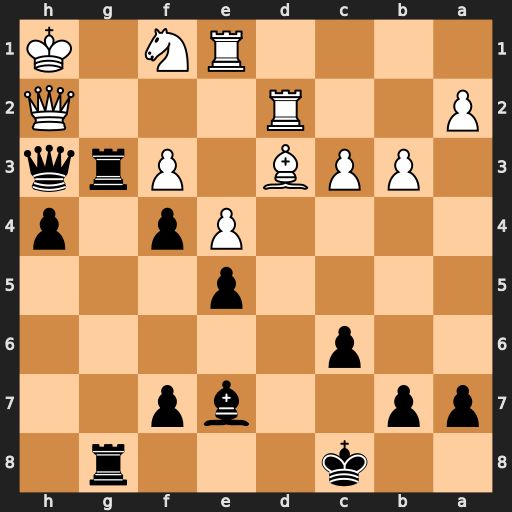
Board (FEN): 2k3r1/pp2bp2/2p5/4p3/4Pp1p/1PPB1Prq/P2R3Q/4RN1K
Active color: b
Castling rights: -
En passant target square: -
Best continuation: Rg1#